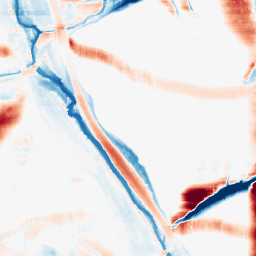
Category: morphological
Decomposition family: morphological_rect
Decomposition parameters: operation: average
width: 50
height: 20
Upsampling method: regularized
Upsampling parameters: scale: 4
lambda_reg: 0.001
Upsampling scale: 4